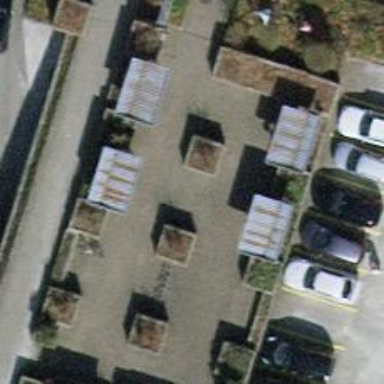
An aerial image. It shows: Bicycle rental service.